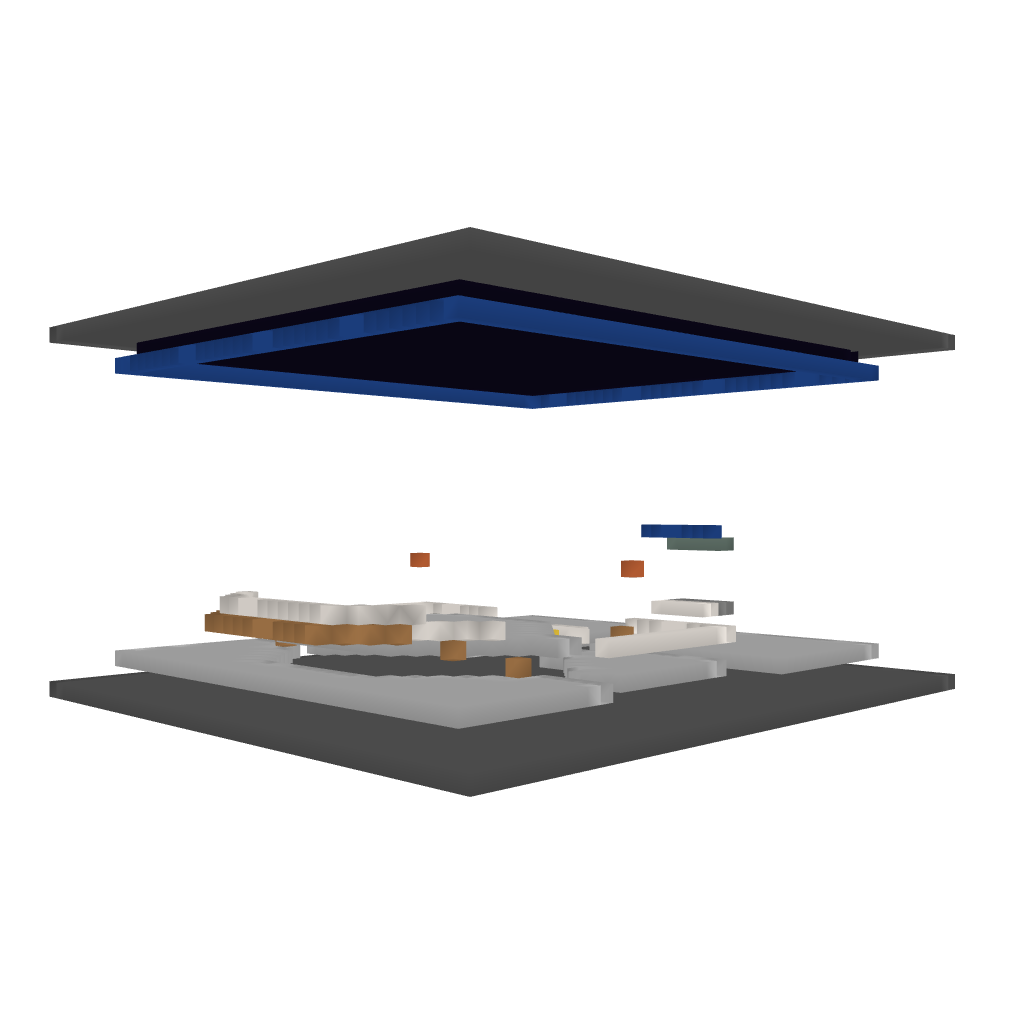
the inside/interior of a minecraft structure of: Great Fairy Fountain